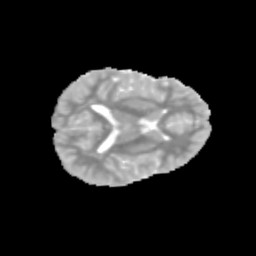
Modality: MD
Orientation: axial
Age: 10
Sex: male
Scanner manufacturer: siemens
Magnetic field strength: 3 T
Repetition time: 3.8 s
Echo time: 0.07 s